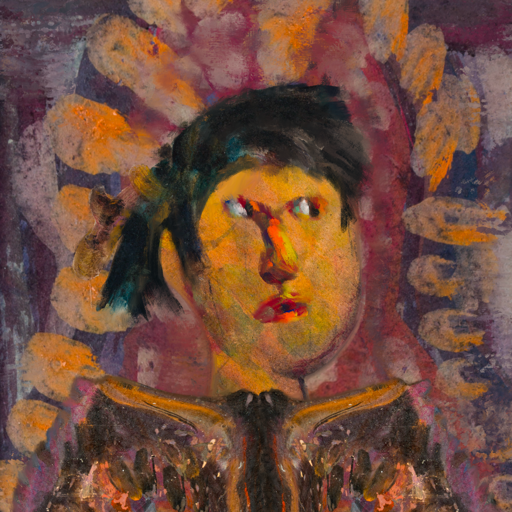
Background: Doll, Head And Neck Side: Gypsy_Mother, Face Side: An_Impression, Bust: Gypsy_Queen, Hair Side: Pipe, Head Accessory: Blank, Second Necklace: Blank, Necklace: Blank, Baby: Blank